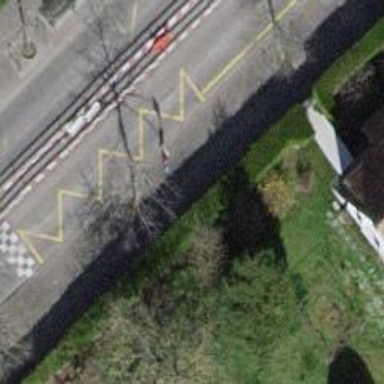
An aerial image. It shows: Asphalt sidewalk leading to platform for public transport.